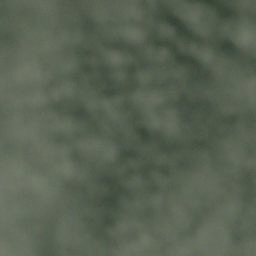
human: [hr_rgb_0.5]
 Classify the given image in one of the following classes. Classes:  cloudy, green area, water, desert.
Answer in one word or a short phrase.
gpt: cloudy